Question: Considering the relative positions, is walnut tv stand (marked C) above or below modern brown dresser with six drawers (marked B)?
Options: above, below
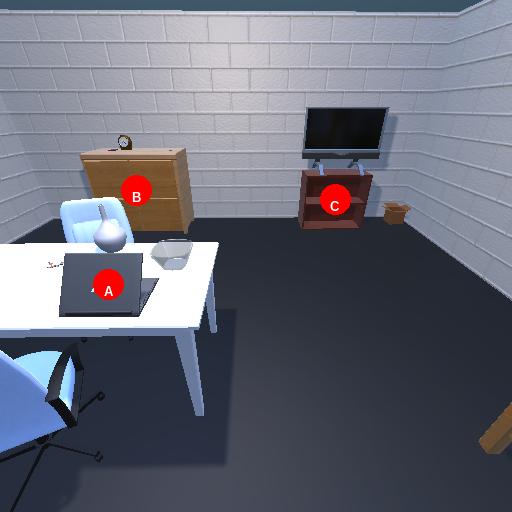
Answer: above